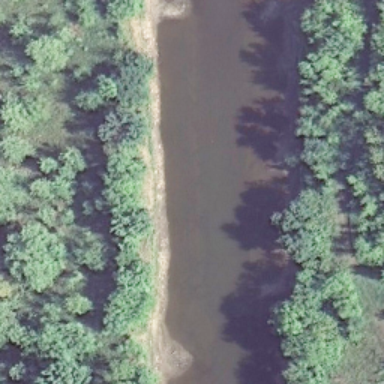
It is a river with dense forest on both banks of the river .